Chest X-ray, PA view. Patient: 38 years old, sex F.
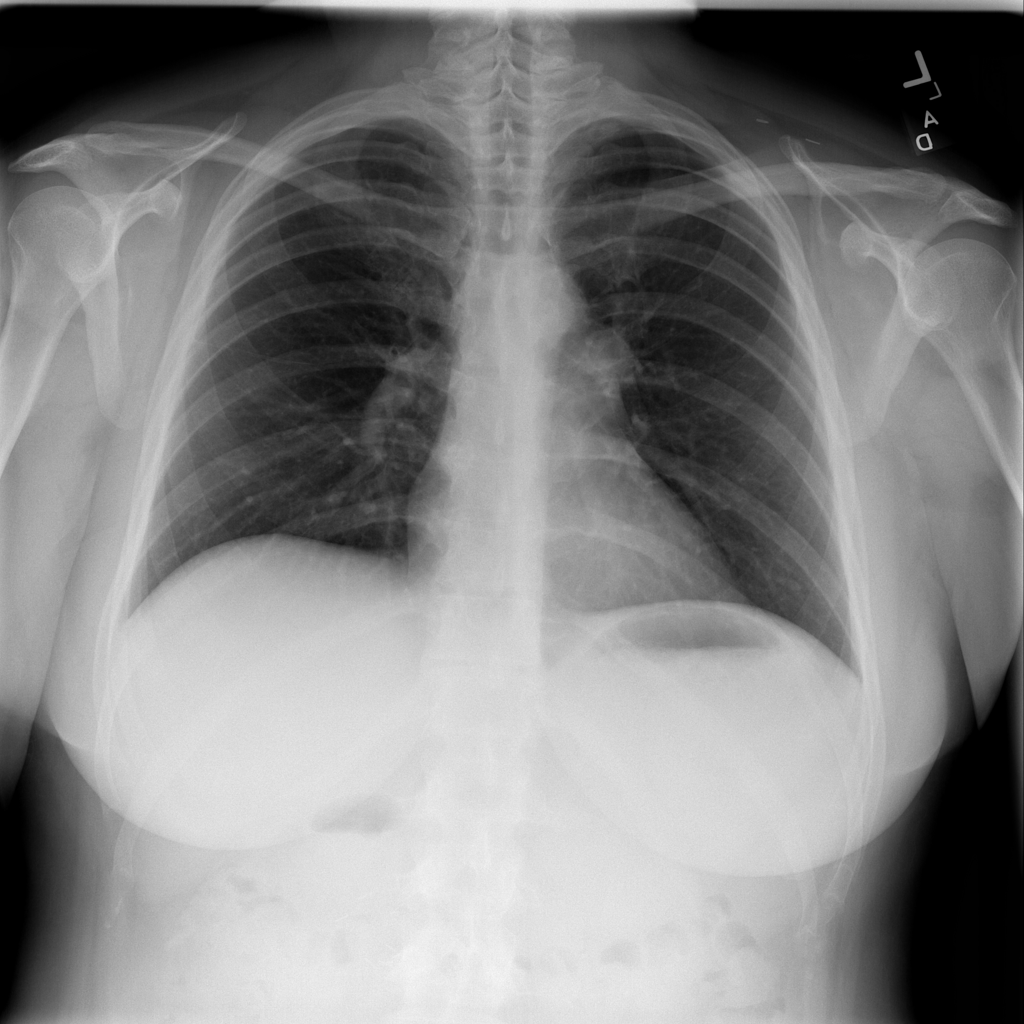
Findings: No Finding